Question: I would like to generate rounded rectangle - following UI in CSS,

However I am facing some difficulties to generate it.Here is my code snippet
'''
ul {
padding: 0;
list-style-type: none;
border: 1px solid #ccc;
border-radius: 10px;
}
li {
overflow: hidden;
}
li:last-child {
padding:7px;
}
li:not(:last-child) {
padding:7px;
border-bottom:1px solid #DDD;
}
.parent:nth-of-type(odd) {
background-color: rgb(40,40,40);
}
.parent:nth-of-type(even) {
background-color: black;
}
<div>
<ul>
<li class="parent">
<label class="labeltitle">NAME</label>
<label id="firstTF">100</label>
<label class="unitlabels">UNIT</label>
</li>
<li class="parent">
<label class="labeltitle">NAME</label>
<label id="secondTF">200</label>
<label class="unitlabels">UNIT</label>
</li>
</ul>
</div>
'''
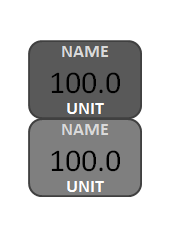
Answer: Here is a JSFiddle solution based on your code:
<URL>
HTML:
'''
<ul>
<li class="parent">
<label class="labeltitle">NAME</label>
<label id="firstTF">100</label>
<label class="unitlabels">UNIT</label>
</li>
<li class="parent">
<label class="labeltitle">NAME</label>
<label id="secondTF">200</label>
<label class="unitlabels">UNIT</label>
</li>
</ul>
'''
CSS:
'''
ul {
padding: 0;
list-style-type: none;
width: 120px;
}
li {
overflow: hidden;
border-radius: 10px;
border:1px solid #000;
}
li label {
display:block;
text-align: center;
font-size: 24px;
padding:3px 0;
}
li label.labeltitle {
font-size: 16px;
color: #CCC;
}
li label.unitlabels {
font-size: 16px;
color: white;
}
.parent:nth-of-type(odd) {
background-color: #555;
}
.parent:nth-of-type(even) {
background-color: #777;
}
'''